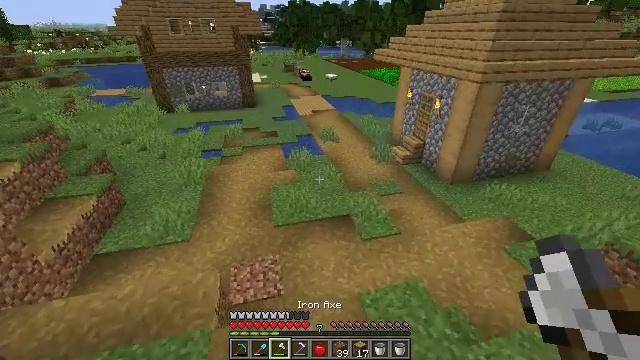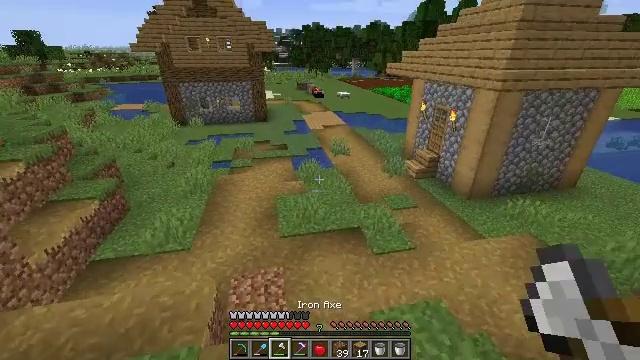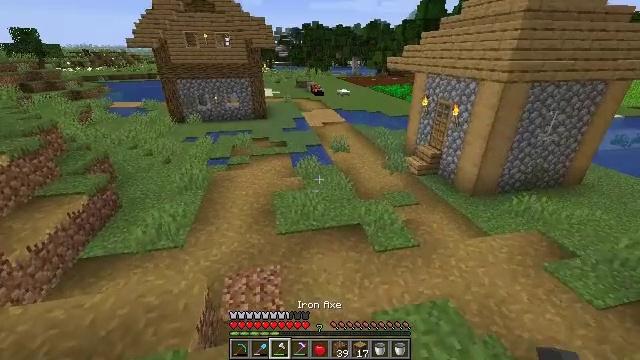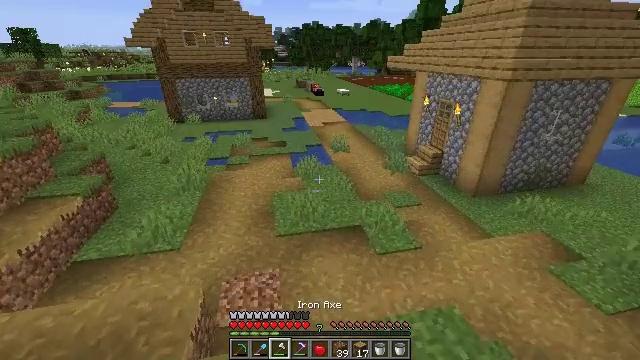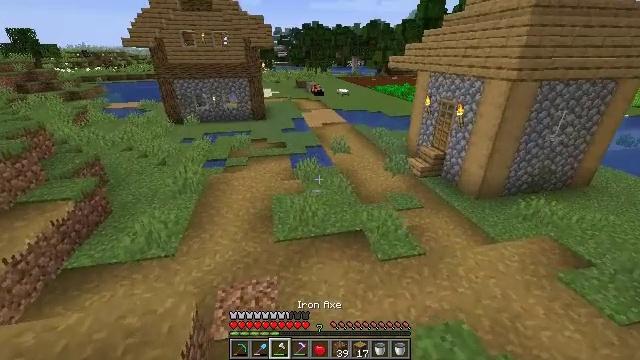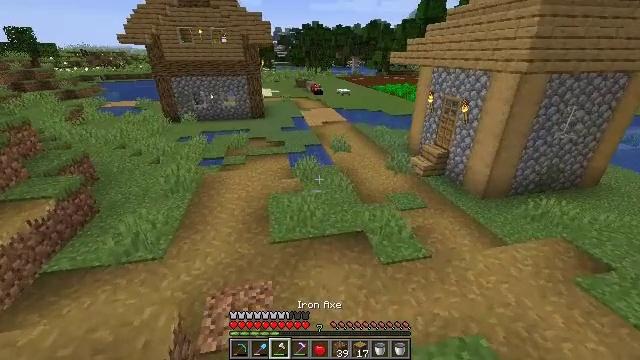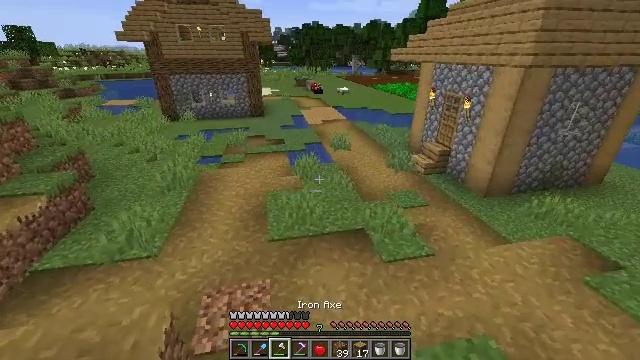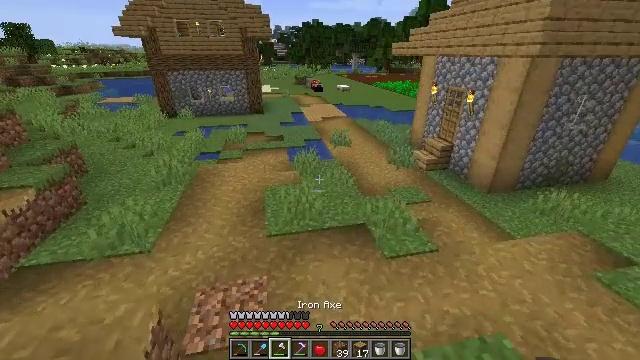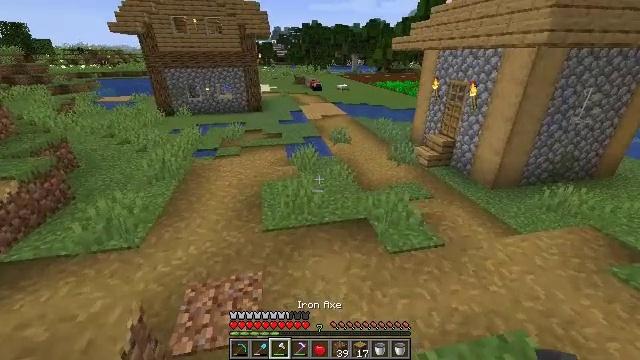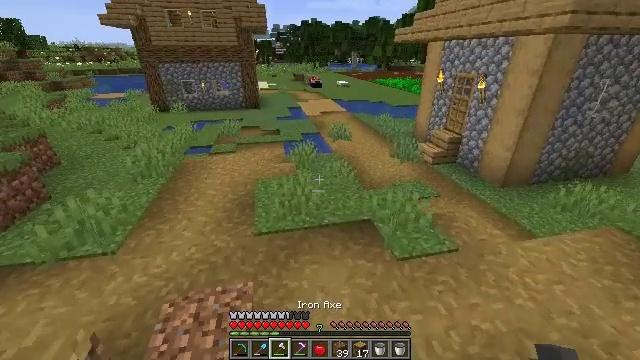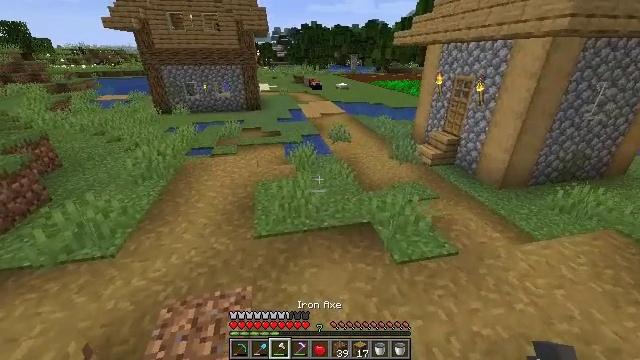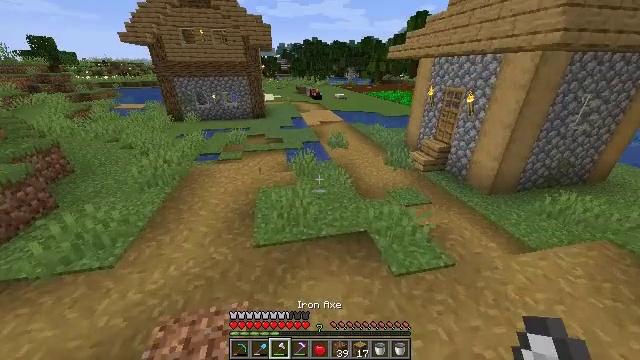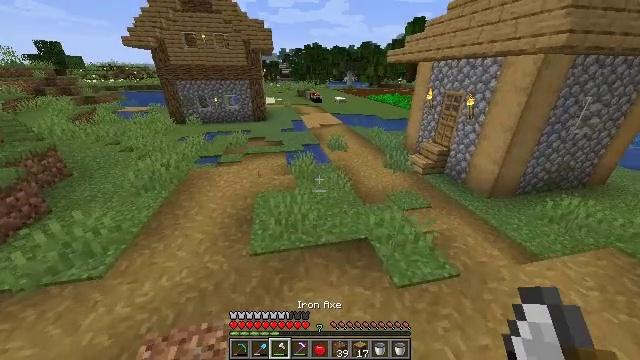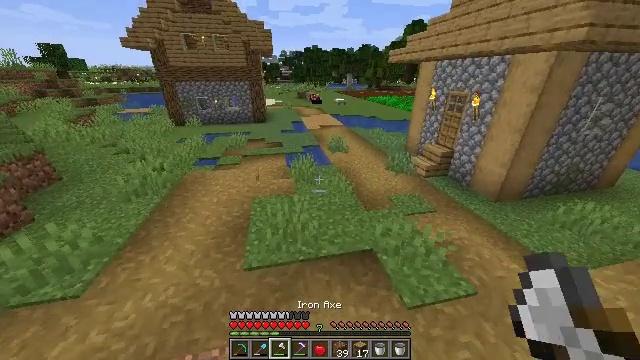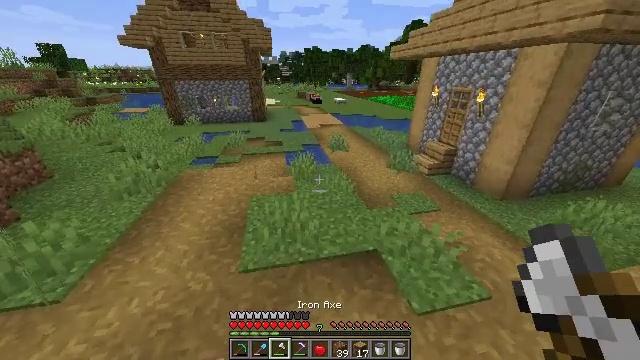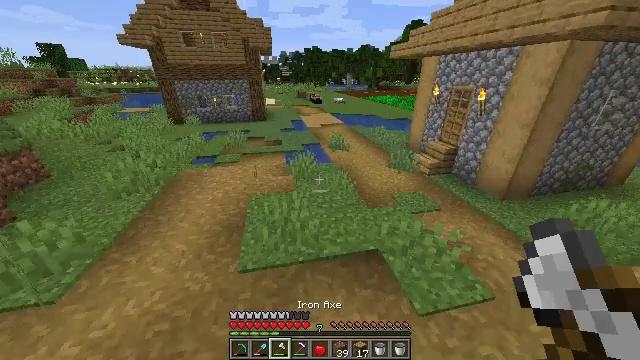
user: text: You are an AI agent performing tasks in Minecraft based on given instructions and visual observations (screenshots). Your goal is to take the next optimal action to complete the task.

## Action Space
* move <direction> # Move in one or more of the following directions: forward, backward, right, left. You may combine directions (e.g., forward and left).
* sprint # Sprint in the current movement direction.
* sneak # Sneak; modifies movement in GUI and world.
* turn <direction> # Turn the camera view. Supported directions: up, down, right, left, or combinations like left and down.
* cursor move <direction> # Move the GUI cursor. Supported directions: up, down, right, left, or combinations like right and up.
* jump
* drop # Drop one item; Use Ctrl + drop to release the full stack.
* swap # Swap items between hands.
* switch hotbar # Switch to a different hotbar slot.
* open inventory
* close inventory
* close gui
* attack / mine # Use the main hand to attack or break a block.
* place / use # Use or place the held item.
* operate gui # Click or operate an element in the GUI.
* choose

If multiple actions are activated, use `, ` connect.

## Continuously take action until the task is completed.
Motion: motion action
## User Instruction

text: Harvest sugar cane from the plant.
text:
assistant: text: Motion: move forward, turn left and up
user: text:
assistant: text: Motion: move forward
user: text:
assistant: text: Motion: move forward
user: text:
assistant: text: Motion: move forward
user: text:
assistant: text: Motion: move forward
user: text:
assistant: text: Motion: move forward
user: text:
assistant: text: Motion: move forward
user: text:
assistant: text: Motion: move forward
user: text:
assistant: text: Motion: move forward, sprint
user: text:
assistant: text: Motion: move forward, sprint
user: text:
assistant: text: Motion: move forward, sprint
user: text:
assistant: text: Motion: move forward, sprint
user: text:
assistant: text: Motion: move forward, sprint
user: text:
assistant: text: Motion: move forward, sprint
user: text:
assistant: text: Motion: move forward, sprint
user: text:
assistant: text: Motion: move forward, sprint
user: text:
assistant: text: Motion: move forward, sprint
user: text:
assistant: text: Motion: move forward, sprint, jump
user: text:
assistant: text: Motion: move forward, sprint, jump
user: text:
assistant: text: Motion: move forward, sprint, jump
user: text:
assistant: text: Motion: move forward, sprint, jump
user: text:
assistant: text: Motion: move forward, sprint, jump
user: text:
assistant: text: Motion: move forward, sprint, jump
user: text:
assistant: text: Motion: move forward, sprint, jump
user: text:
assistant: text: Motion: move forward, sprint, jump
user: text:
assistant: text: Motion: move forward, sprint, turn right
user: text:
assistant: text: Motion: move forward, sprint, turn right
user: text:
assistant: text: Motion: move forward, sprint, turn right
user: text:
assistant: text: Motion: move forward, sprint
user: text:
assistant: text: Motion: move forward, sprint, turn right